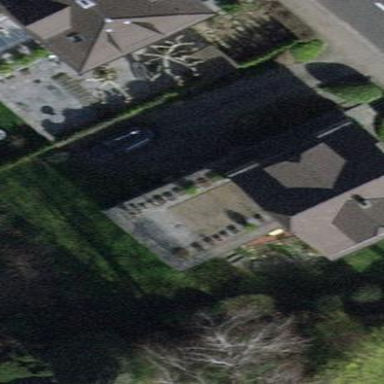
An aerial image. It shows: Balcony as part of building.